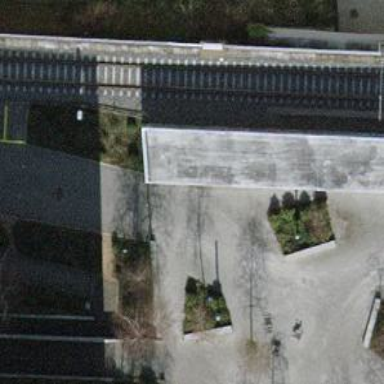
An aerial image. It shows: Concrete steps with ramp available for accessibility.